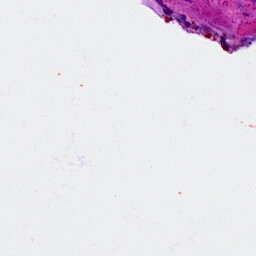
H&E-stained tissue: Breast